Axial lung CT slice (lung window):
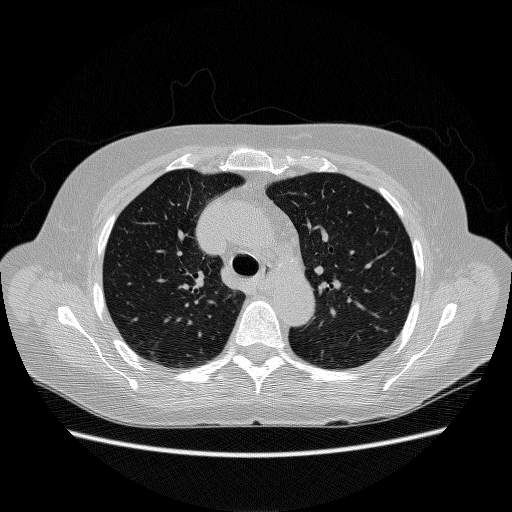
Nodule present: no